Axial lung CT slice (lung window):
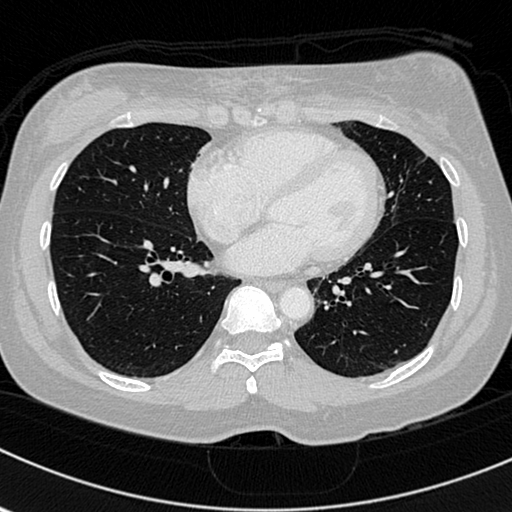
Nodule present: no